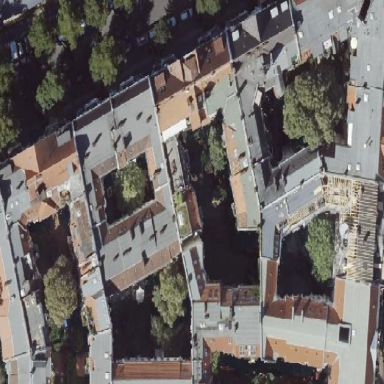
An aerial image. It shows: Building with apartments featuring roof made of roof tiles in double saltbox shape.